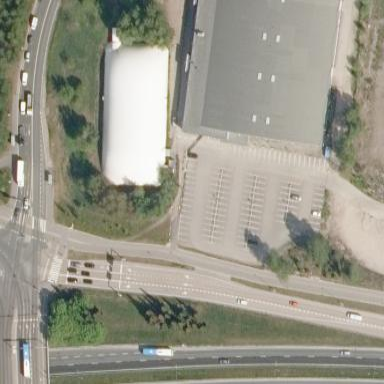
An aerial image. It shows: Parking area with surface.